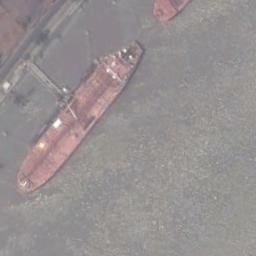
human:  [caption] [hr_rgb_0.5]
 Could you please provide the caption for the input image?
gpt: The orange cargo ship is docked at the dock and the water is yellow .

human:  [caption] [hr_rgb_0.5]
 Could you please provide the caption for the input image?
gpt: There is a ship at sea .

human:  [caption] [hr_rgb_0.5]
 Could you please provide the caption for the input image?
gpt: There are two ships in the green water on the shore .

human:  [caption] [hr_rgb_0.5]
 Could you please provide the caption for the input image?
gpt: An orange tanker docked at the dock .

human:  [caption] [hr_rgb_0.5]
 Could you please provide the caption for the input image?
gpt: The red ship is at the harbor .